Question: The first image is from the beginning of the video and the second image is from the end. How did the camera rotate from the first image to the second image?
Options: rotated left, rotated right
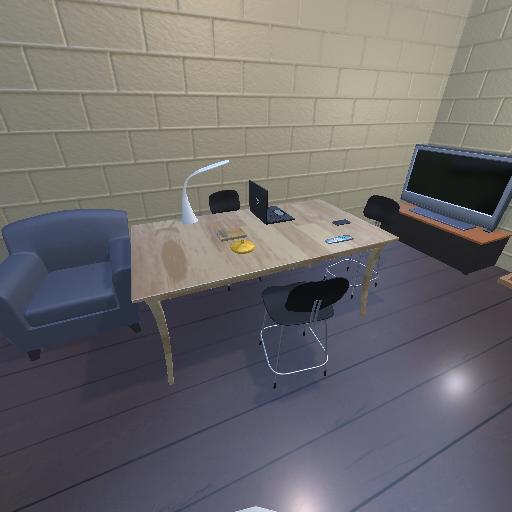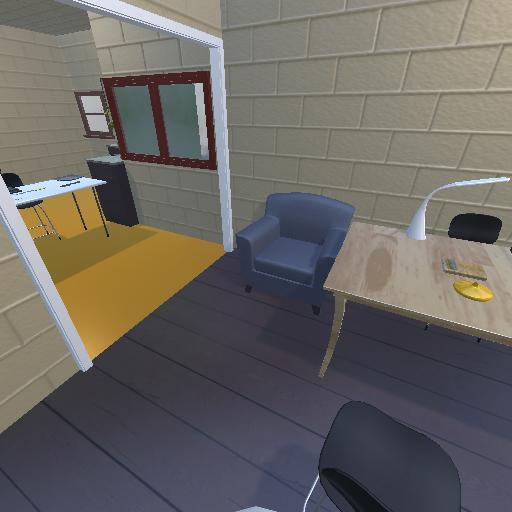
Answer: rotated left